Question: I have created an extension using formbuilder. Now I have used it in my view.
My view looks like:
'''
@using (Html.BeginForm("addDataInd", "CustInformations", FormMethod.Post))
{
<fieldset class="field">
<legend>Addresses</legend>
<table>
<tr>
@Html.EditorFor(model => model.addresses)
</tr>
</table>
</fieldset>
}
'''
where
'''
@Html.EditorFor(model=>model.addresses)
'''
calls my EditorTemplate which looks like:
'''
<td>
@Html.hSearch("txtSearch", "", "lblsrch", "Search Text: ", "Search", "Fetch", "LookUp", new { script = "Select Aid, FullAreaName from fGetAreaTB()" }, null)
</td>
'''
When i run the program the page looks like

i used fire bug to know the error. All I found was that, the code generated for the first
upper image (i.e. for permanent address) it doesn't create a form, but for other two it creates a form. So when I click the first search button, it doesn't work but when i click the second and third button it works well.
I just want when i run the program all the button must be in form.
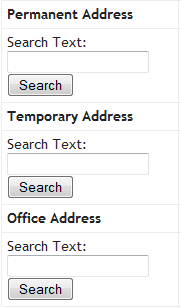
Answer: You cannot nest HTML forms. For this reason you will have to use multiple forms and put them inside the template. Like this:
'''
<fieldset class="field">
<legend>Addresses</legend>
<table>
<tr>
@Html.EditorFor(model => model.addresses)
</tr>
</table>
</fieldset>
'''
and inside the editor template:
'''
@model Address
<td>
@using (Html.BeginForm("addDataInd", "CustInformations", FormMethod.Post))
{
@Html.hSearch("txtSearch", "", "lblsrch", "Search Text: ", "Search", "Fetch", "LookUp", new { script = "Select Aid, FullAreaName from fGetAreaTB()" }, null)
}
</td>
'''